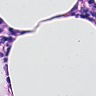
Metastatic tissue present: no